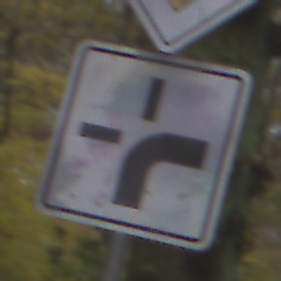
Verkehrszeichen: VerlaufVorfahrtsstrasse3
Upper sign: Vorfahrtsstrasse
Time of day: MorningAfternoon
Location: Outdoor (Nature)
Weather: Overcast
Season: Autumn
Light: Natural